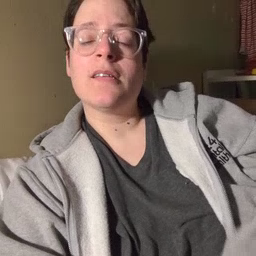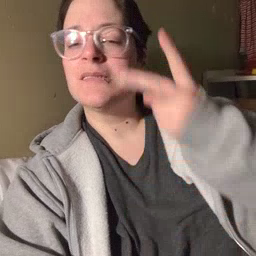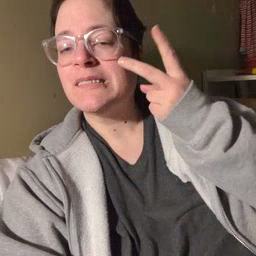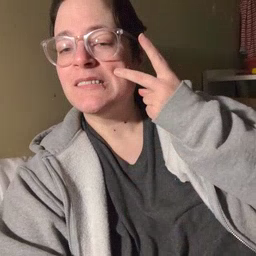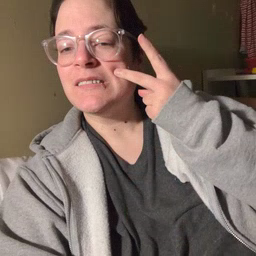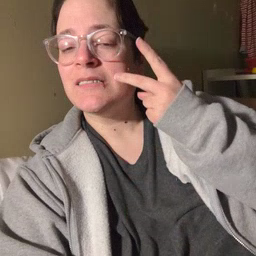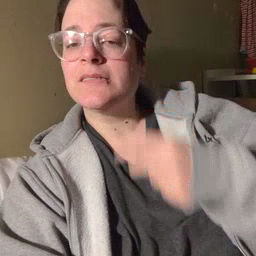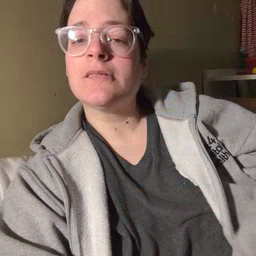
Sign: see